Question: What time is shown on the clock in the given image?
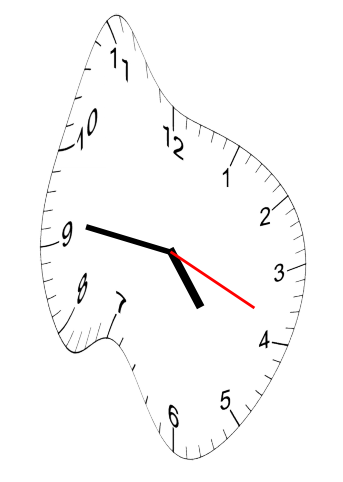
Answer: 04:46:19